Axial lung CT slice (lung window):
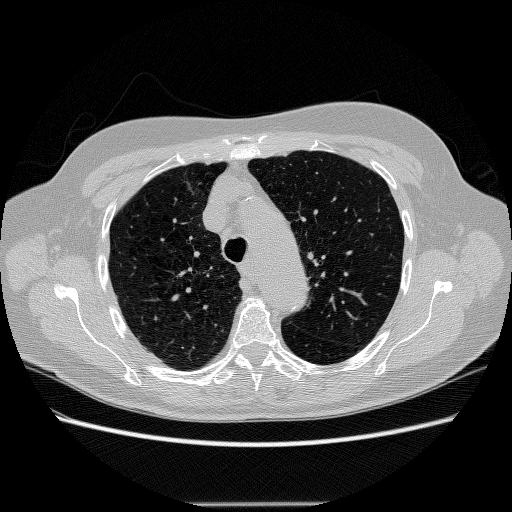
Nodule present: no